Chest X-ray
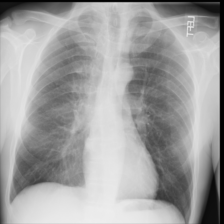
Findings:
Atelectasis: negative
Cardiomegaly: negative
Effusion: negative
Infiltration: negative
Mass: negative
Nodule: negative
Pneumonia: negative
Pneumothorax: negative
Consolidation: negative
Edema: negative
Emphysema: negative
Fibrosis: negative
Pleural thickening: negative
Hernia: negative